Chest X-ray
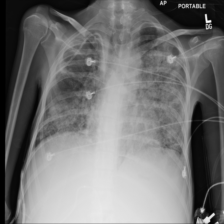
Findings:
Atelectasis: negative
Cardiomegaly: negative
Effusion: negative
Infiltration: negative
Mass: negative
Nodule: negative
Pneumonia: negative
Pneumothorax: negative
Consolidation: negative
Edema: negative
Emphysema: negative
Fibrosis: negative
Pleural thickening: negative
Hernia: negative